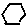
Label: hexagon